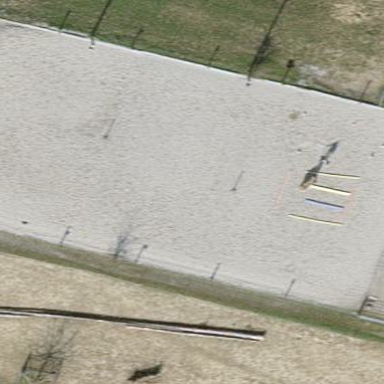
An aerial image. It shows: Equestrian pitch with sandy surface for leisure land.